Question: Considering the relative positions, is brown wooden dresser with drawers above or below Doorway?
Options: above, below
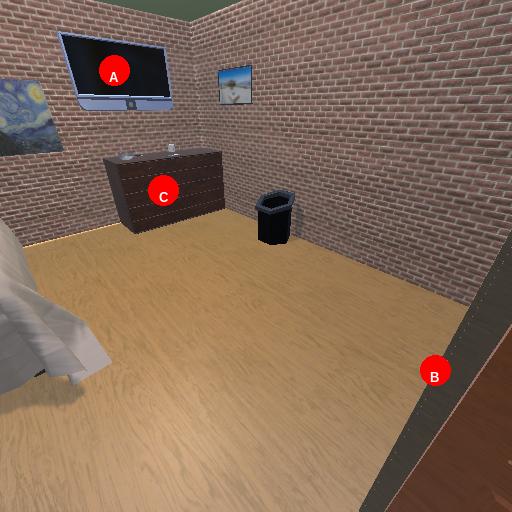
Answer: above